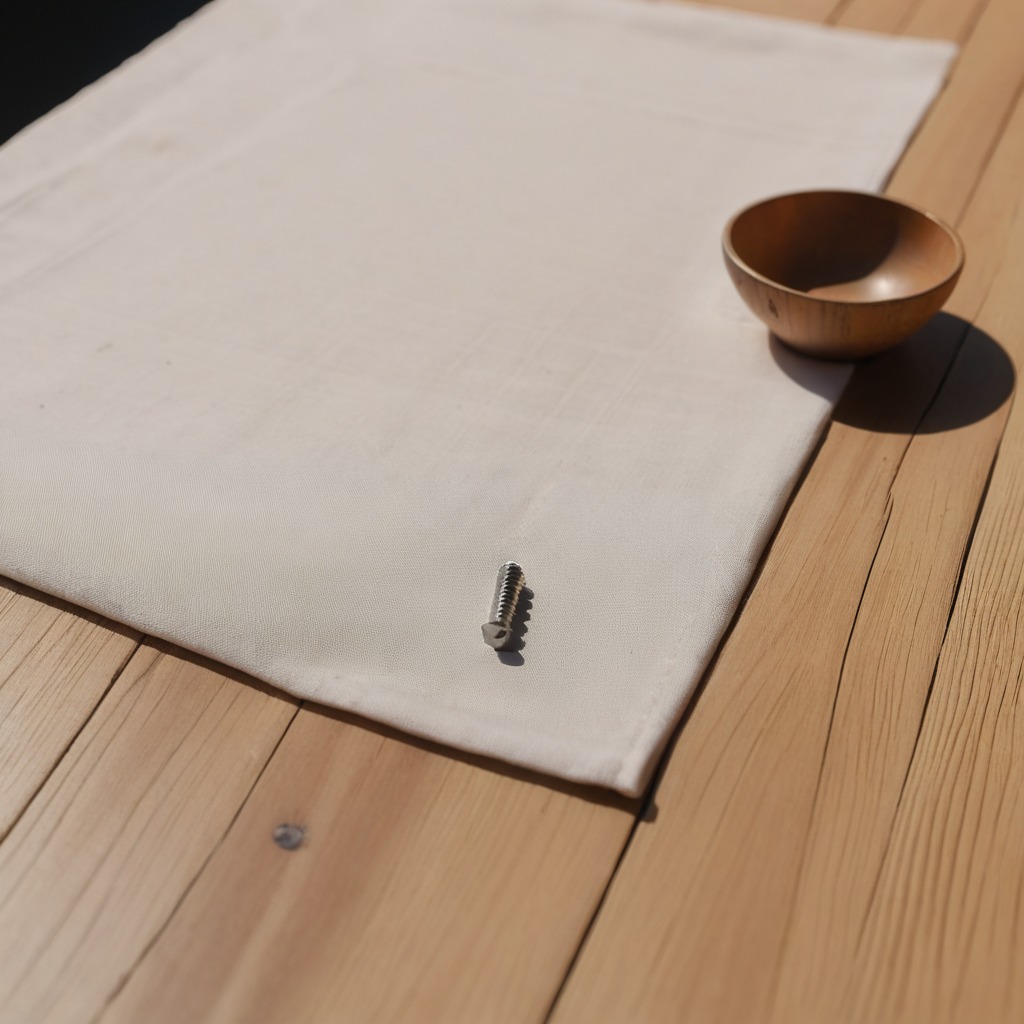
A metal screw lies on a wooden table in an outdoor workshop during daytime bright natural light soft shadows worn but beneath the cloth.